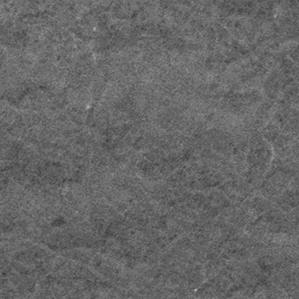
Label: frost